Question: '''
var arrSpecialInstructions = [];
arrSpecialInstructions.push("sder");
arrSpecialInstructions.push("vfgtr");
$.ajax(
{
url: "/PetBooking/CreditCardBookingProcess/",
data:
{
'arrSpecialInstructions': JSON.stringify(arrSpecialInstructions)
},
type: 'POST',
success: function (data, status, xhr) {},
error: function (xhr, textStatus, errorThrown) {}
});
'''
'''
[HttpPost]
public ActionResult CreditCardBookingProcess(string arrSpecialInstructions)
{
var specialInstructionsArray = arrSpecialInstructions.Split(',');
}
'''
I just need to retrieve the comma separated string array.But it gives as below.How can I get just simple string array like this sder,vfgtr after splitting it.At this moment it's having lots of other characters.

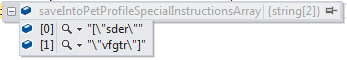
Answer: No need to stringify just use 'join()' :
'''
data: { 'arrSpecialInstructions': arrSpecialInstructions.join() },
'''